The image shows the envelope spectrum of a rolling-element bearing's vibration signal, with the characteristic fault frequencies (BPFO outer race, BPFI inner race, BSF ball, FTF cage) marked as reference lines. Diagnose the bearing from this image, choosing from: normal, inner_race, outer_race, ball.
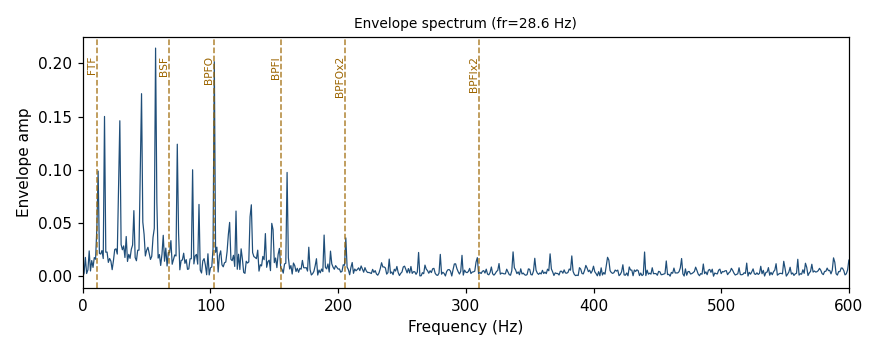
Answer: outer_race